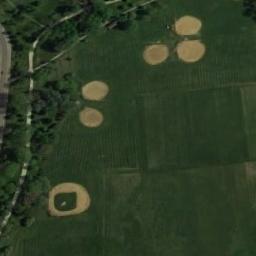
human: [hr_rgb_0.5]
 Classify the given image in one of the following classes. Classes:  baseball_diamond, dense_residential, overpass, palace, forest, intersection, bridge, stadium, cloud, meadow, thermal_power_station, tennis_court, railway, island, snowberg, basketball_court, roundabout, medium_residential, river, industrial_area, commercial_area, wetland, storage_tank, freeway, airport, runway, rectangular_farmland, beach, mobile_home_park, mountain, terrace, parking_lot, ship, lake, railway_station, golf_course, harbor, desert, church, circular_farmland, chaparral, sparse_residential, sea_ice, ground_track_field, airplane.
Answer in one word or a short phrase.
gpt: baseball_diamond